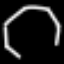
Label: octagon